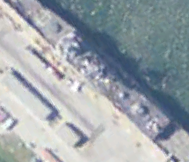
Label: Ticonderoga-class_cruiser